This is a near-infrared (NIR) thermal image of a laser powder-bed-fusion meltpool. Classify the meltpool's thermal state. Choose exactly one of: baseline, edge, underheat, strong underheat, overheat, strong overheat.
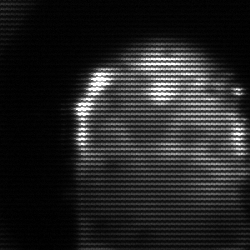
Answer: baseline